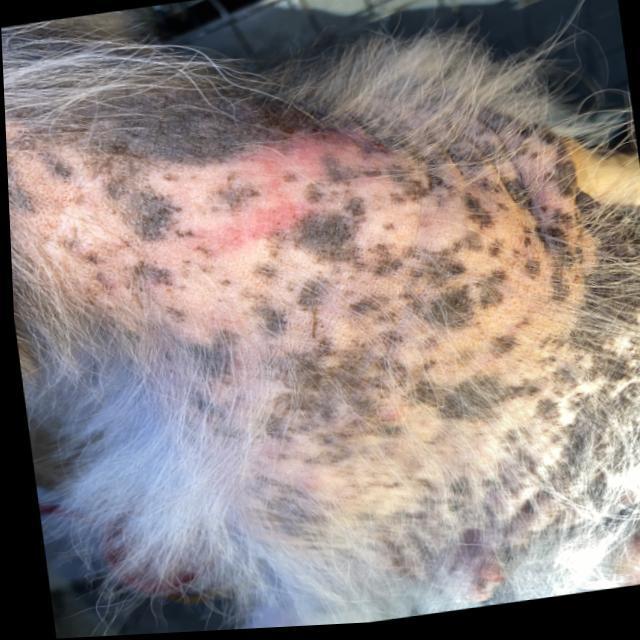
Canine demodicosis (Demodex mange) — caused by Demodex canis mites. Presents with alopecia, follicular papules, pustules, and comedones. Often localized on face and forelimbs.